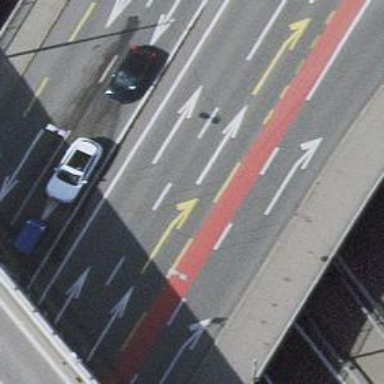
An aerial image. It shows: Primary highway bridge with asphalt surface. It includes designated lane for cyclists.